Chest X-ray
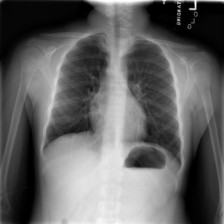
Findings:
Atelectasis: negative
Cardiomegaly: negative
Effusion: negative
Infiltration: negative
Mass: negative
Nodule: negative
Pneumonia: negative
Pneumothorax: negative
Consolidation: negative
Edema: negative
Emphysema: negative
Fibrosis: negative
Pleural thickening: negative
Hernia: negative